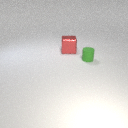
large red metal cube to the left of small green rubber cylinder